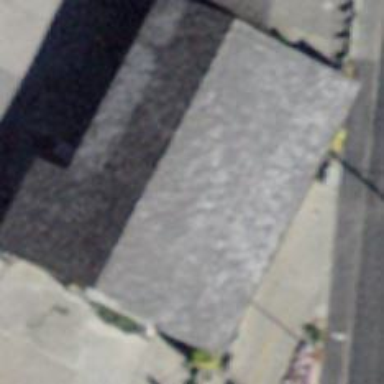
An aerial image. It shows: Building with flat roof.